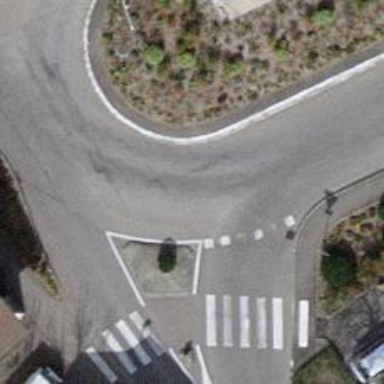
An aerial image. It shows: Secondary road with asphalt surface leading to roundabout.